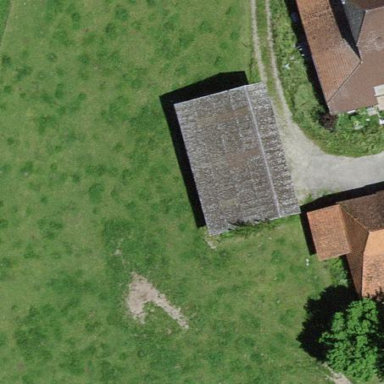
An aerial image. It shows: Barn.